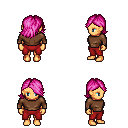
a pixel art fantasy rpg character, female body template, human, tanned skin, brown long-sleeve shirt, red pants, pink swoop hairstyle, four views (front, back, left, right), 2x2 character sprite sheet, small pixel art, hard edges, no anti-aliasing